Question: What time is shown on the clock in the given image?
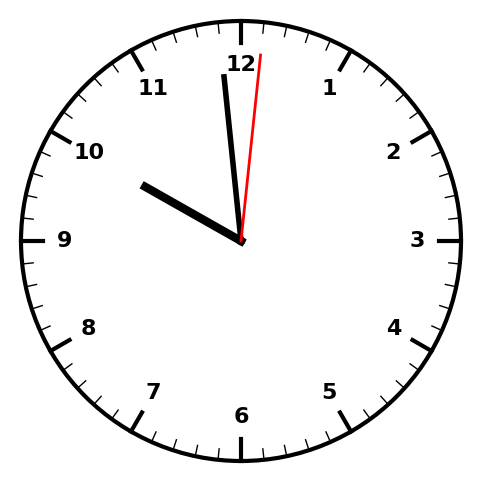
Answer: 09:59:01